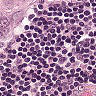
Metastatic tissue present: yes